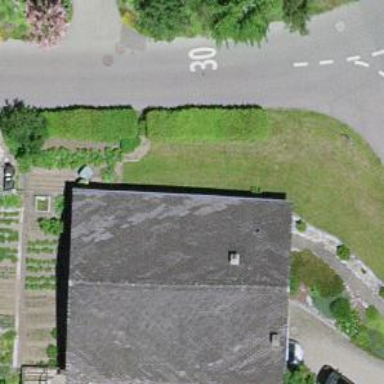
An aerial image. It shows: Residential building.